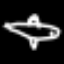
Label: airplane